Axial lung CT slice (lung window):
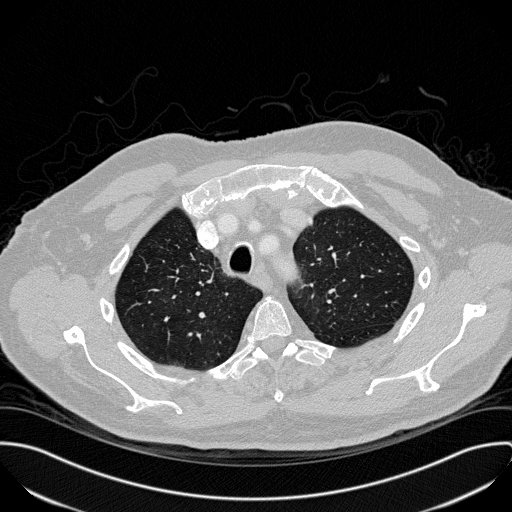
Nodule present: no